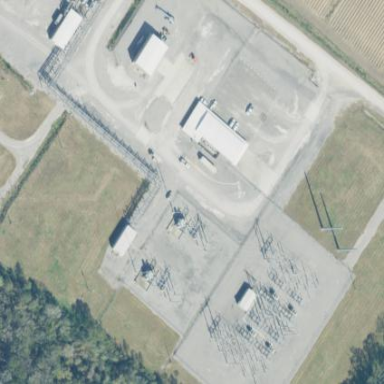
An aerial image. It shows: Industrial power substation surrounded by fence.